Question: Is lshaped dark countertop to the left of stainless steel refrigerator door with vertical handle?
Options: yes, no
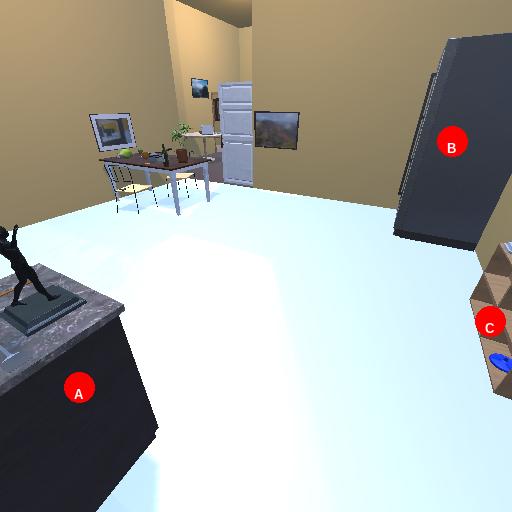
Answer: yes